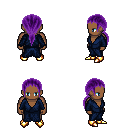
a pixel art fantasy rpg character, male body template, human, dark skin, blue robe, magenta pants, purple ponytail hairstyle, gold boots, four views (front, back, left, right), 2x2 character sprite sheet, small pixel art, hard edges, no anti-aliasing